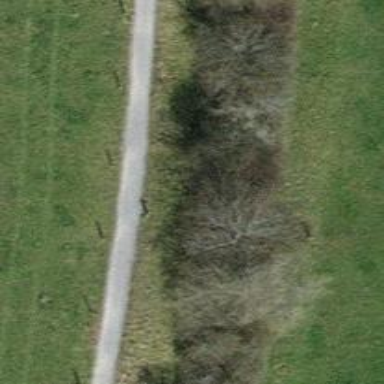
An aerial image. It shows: Compacted path road.